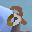
Label: 2